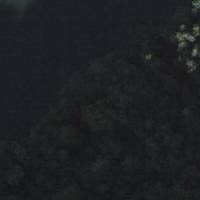
EUNIS habitat code: 14
Species observed at this site:
Lathyrus vernus